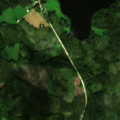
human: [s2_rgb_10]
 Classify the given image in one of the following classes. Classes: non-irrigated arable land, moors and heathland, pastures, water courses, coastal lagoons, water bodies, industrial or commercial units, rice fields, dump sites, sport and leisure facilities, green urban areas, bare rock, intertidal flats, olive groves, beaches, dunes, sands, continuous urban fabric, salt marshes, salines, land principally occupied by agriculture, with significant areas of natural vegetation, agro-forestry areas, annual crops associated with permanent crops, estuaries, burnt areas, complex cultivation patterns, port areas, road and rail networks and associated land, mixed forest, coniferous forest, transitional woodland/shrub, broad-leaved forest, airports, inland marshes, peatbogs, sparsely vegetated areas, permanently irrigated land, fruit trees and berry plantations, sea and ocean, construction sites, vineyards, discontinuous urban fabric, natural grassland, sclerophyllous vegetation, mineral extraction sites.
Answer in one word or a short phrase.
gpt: non-irrigated arable land, land principally occupied by agriculture, with significant areas of natural vegetation, coniferous forest, mixed forest, transitional woodland/shrub, water bodies